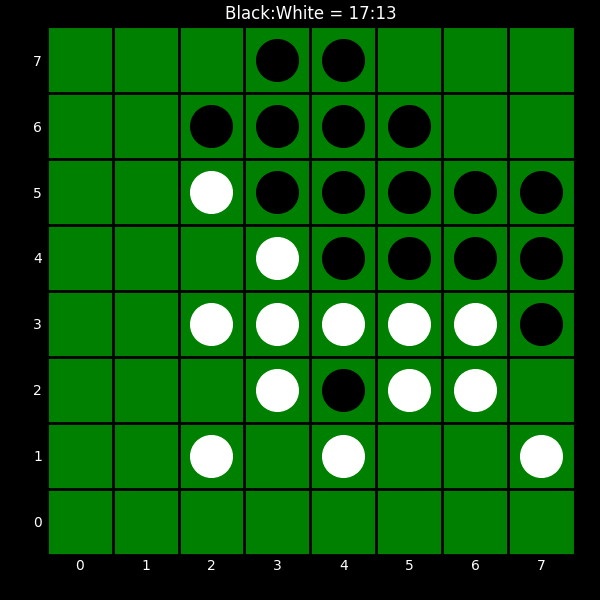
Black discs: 17
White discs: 13